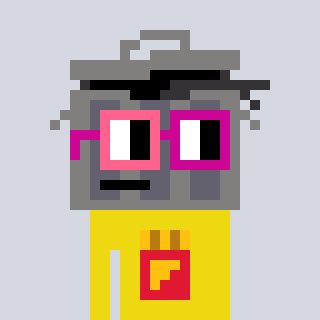
a pixel art character with square pink and red glasses, a trashcan-shaped head and a yellow-colored body on a cool background